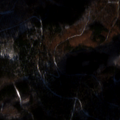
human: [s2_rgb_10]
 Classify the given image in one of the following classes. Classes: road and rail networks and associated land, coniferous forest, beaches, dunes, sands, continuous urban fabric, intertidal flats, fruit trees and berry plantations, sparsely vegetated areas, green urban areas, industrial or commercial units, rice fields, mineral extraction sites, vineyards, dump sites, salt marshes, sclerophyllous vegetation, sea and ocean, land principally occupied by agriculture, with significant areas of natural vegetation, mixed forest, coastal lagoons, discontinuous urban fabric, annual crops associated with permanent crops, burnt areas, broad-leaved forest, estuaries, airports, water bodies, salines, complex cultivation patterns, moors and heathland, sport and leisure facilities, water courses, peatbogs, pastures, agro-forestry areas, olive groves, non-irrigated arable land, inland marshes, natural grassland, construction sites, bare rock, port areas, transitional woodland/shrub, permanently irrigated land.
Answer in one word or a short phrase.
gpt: broad-leaved forest, mixed forest